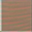
Piece: xx